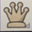
Piece: wQ